Question: i am trying to impliment Filterizr plugin (<URL>

if click on mix button as shown on scrennshots, we see only orange and purpels blocks - this is what exactly i needed, but it is not working.
I build my own demo using that plugin, but still not working.
'''
<!doctype html>
<html lang="en">
<head>
<!-- Required meta tags -->
<meta charset="utf-8">
<meta name="viewport" content="width=device-width, initial-scale=1">
<!-- Bootstrap CSS -->
<link href="https://cdn.jsdelivr.net/npm/bootstrap@5.1.3/dist/css/bootstrap.min.css" rel="stylesheet" integrity="sha384-1BmE4kWBq78iYhFldvKuhfTAU6auU8tT94WrHftjDbrCEXSU1oBoqyl2QvZ6jIW3" crossorigin="anonymous">
<script src="https://ajax.googleapis.com/ajax/libs/jquery/3.5.1/jquery.min.js"></script>
<script src="https://cdnjs.cloudflare.com/ajax/libs/filterizr/2.2.4/jquery.filterizr.min.js"></script>
<title>Hello, world!</title>
</head>
<body>
<h1>filter</h1>
<script src="https://cdn.jsdelivr.net/npm/bootstrap@5.1.3/dist/js/bootstrap.bundle.min.js" integrity="sha384-ka7Sk0Gln4gmtz2MlQnikT1wXgYsOg+OMhuP+IlRH9sENBO0LRn5q+8nbTov4+1p" crossorigin="anonymous"></script>
<div class="container">
<div style="cursor:pointer;" class="col-md-12 col-xs-12">
<ul>
<li data-filter="all">All</li>
<li data-filter="1">1</li>
<li data-filter="2">2</li>
<li data-filter="1,2">1 and 2</li>
</ul>
</div>
</div>
<h1>items</h1>
<div style="margin: 40px;" class="row filtr-container">
<div style="border: 4px black;" class="col-md-2 col-sm-6 filtr-item" data-category="all,1">
<span>1</span>
</div>
<div style="border: 4px black;" class="col-md-2 col-sm-6 filtr-item" data-category="all,2">
<span>2</span>
</div>
<div style="border: 4px black;" class="col-md-2 col-sm-6 filtr-item" data-category="all">
<span>3</span>
</div>
</div>
<script>
$('.filtr-container').filterizr({});
</script>
</body>
</html>
'''
if click on "1 and 2" filter - expected to see 1 and 2 items, as in example on this <URL> - Mix , but not working. I am stuck, need some advice.
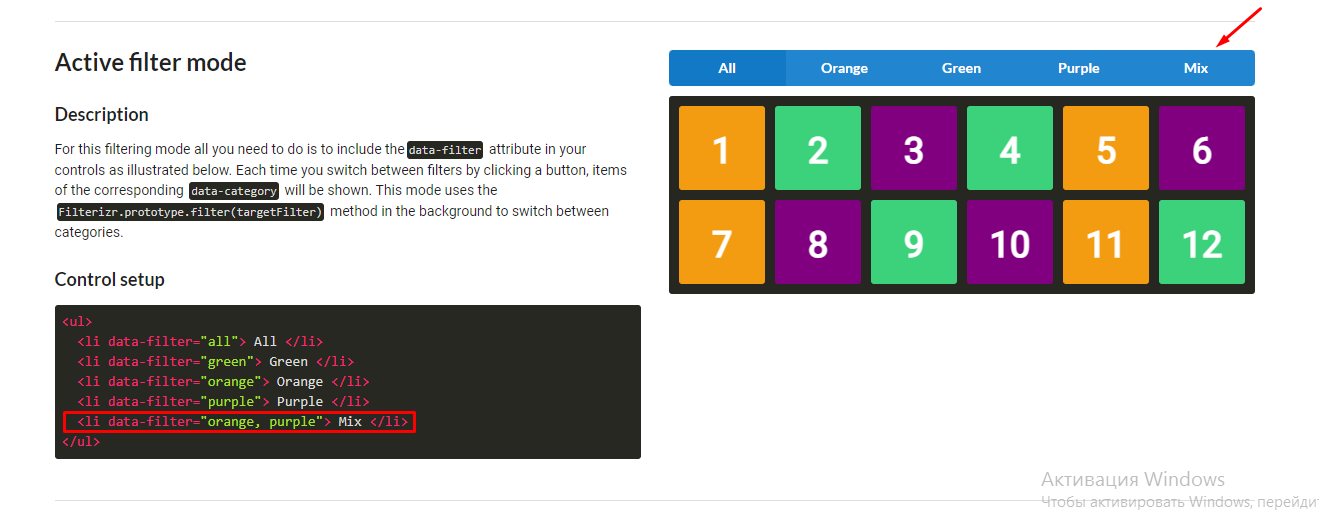
Answer: Looks like i found the solution =) - migration on Shuffle.js (<URL>
for this plugin it's works fine, and looks like it's free for commercial use.
'''
<!doctype html>
<html lang="en">
<head>
<!-- Required meta tags -->
<meta charset="utf-8">
<meta name="viewport" content="width=device-width, initial-scale=1">
<!-- Bootstrap CSS -->
<link href="https://cdn.jsdelivr.net/npm/bootstrap@5.1.3/dist/css/bootstrap.min.css" rel="stylesheet" integrity="sha384-1BmE4kWBq78iYhFldvKuhfTAU6auU8tT94WrHftjDbrCEXSU1oBoqyl2QvZ6jIW3" crossorigin="anonymous">
<script src="https://ajax.googleapis.com/ajax/libs/jquery/3.5.1/jquery.min.js"></script>
<script src="https://cdnjs.cloudflare.com/ajax/libs/Shuffle/5.4.1/shuffle.min.js" integrity="sha512-26vtWkj1Yt/eY2Ykb7TO/RzzysOKS7zaD/055jS+2IW4DX89qlH/HziTFqfzMLAxpFVpYhPWgTdCcavzf8Qs8g==" crossorigin="anonymous" referrerpolicy="no-referrer"></script>
<title>Hello, world!</title>
</head>
<style>
#grid {margin-left:-5px;margin-right:-5px;position:relative; overflow: hidden;}
#grid [class*="col-"] {padding:5px;}
@media (max-width:320px) {
#grid [class*="col-"] {width:100%;}
}
.shuffle_sizer {
position: absolute;
opacity: 0;
visibility: hidden;
}
</style>
<body>
<h1>filter</h1>
<script src="https://cdn.jsdelivr.net/npm/bootstrap@5.1.3/dist/js/bootstrap.bundle.min.js" integrity="sha384-ka7Sk0Gln4gmtz2MlQnikT1wXgYsOg+OMhuP+IlRH9sENBO0LRn5q+8nbTov4+1p" crossorigin="anonymous"></script>
<div class="container">
<div style="cursor:pointer;" class="col-md-12 col-xs-12 filter-options">
<ul class>
<li data-group='["all"]'>All</li>
<li data-group='["1"]'>1</li>
<li data-group='["2"]'>2</li>
<li data-group='["1","2","prem"]'>1 and 2 and prem</li>
</ul>
</div>
</div>
<h1>items</h1>
<div style="margin: 40px;" id="grid" class="row">
<div style="border: 4px black;" class="col-md-2 col-sm-6 filtr-item" data-groups='["all","1"]'>
<span>1</span>
</div>
<div style="border: 4px black;" class="col-md-2 col-sm-6 filtr-item" data-groups='["all","2"]'>
<span>2</span>
</div>
<div style="border: 4px black;" class="col-md-2 col-sm-6 filtr-item" data-groups='["all"]'>
<span>3</span>
</div>
<div style="border: 4px black;" class="col-md-2 col-sm-6 filtr-item" data-groups='["all","prem"]'>
<span>prem</span>
</div>
<!-- sizer -->
<div class="col-xs-6 col-sm-4 col-md-3 shuffle_sizer"></div>
</div>
<script>
var Shuffle = window.Shuffle;
var $grid = $('#grid');
var sizer = $grid.find('.shuffle_sizer');
var shuffleInstance = new Shuffle($grid, {
itemSelector: '.filtr-item',
sizer: sizer // could also be a selector: '.shuffle_sizer'
});
$('.filter-options').on('click','li',function(){
let currFilterName = $(this).data('group');
shuffleInstance.filter(currFilterName);
});
</script>
</body>
</html>
'''